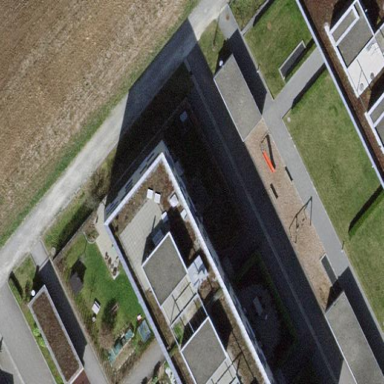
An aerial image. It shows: Building.